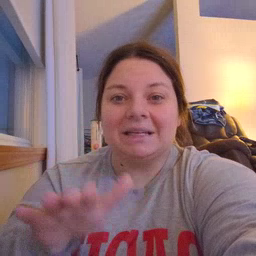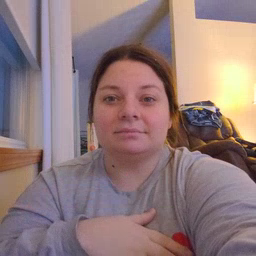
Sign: clean